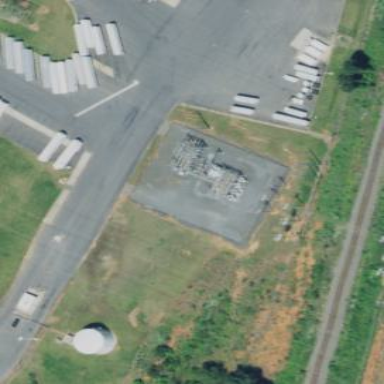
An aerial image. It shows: Distribution level power substation enclosed by fence.